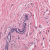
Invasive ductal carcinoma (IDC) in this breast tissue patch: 0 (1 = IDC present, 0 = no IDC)